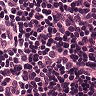
Metastatic tissue present: no